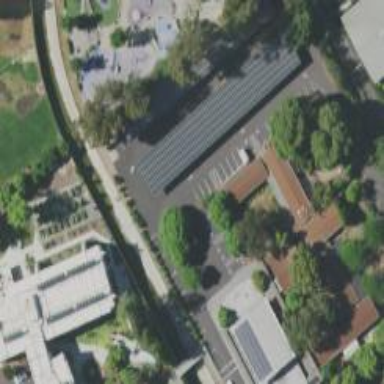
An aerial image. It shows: Solar photovoltaic panel on the roof of building used as solar power generator.